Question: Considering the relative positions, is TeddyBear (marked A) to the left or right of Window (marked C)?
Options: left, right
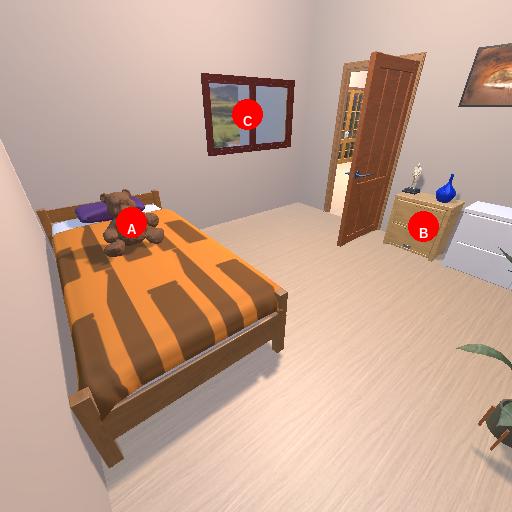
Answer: left